Question: I am trying to plot a series of data corresponding to (x,y) positions using ListDensityPlot in Mathematica 7. 'mydata' is a list of data triplets {x,y,f}, where f is a real number between -4.5 and +4.5 (inclusive).
I would like ListDensityPlot to have deep blue color when f=-4.5 and deep red color when f=+4.5, and color that is linearly interpolated between blue and red when f is between -4.5 and +4.5.
I have tried to use a command like:
'''
Show[{
ListDensityPlot[mydata, FrameLabel -> {"x", "y"},
ColorFunction -> (Blend[{{-4.5, Blue}, {4.5, Red}}, #] &),
ImageSize -> 500],
Graphics[
Map[Text[ToString[Round[#[[4]], 0.1]], #[[1 ;; 2]]] &, data]
]
}]
'''
I get the following:

I have pasted 'mydata' below. ListDensityPlot generates a plot, but strangely, regions of very negative f have been colored white, not blue as they should be. Do you have any ideas about how I can fix this?
'''
mydata={{<PHONE>,<PHONE>,0.156232},
{0.353737,<PHONE>,0.362632},
{0.495237,<PHONE>,0.305966},
{0.778237,<PHONE>,0.205575},
{0.919737,<PHONE>,0.305138},
{1.34424,<PHONE>,0.9149},
{1.62724,<PHONE>,-<PHONE>},
{1.76874,<PHONE>,-<PHONE>},
{2.05173,0.061282,<PHONE>},
{2.19323,0.061269,0.24809},
{2.47623,<PHONE>,0.830854},
{2.61773,<PHONE>,0.792518},
{2.90075,<PHONE>,0.627821},
{3.04225,<PHONE>,0.914969},
{0.141468,0.183812,0.409818},
{0.282968,0.183814,0.768611},
{0.565988,0.183822,0.384961},
{0.707488,0.183816,0.17869},
{0.990485,0.183817,0.143558},
{1.41499,0.183815,0.105034},
{1.55649,0.183821,-0.124248},
{1.83948,0.183824,-<PHONE>},
{1.98098,0.183826,<PHONE>},
{2.26399,0.183803,0.337229},
{2.40549,0.183806,1.28208},
{2.68849,0.1838,0.949262},
{2.82999,0.183793,0.706267},
{3.113,0.18381,1.94937},
{0.07072,0.306355,0.287076},
{0.35373,0.30635,1.89559},
{0.49523,0.30636,0.880476},
{0.778235,0.306361,<PHONE>},
{0.919735,0.30636,-0.166621},
{1.20273,0.306355,0.150628},
{1.34423,0.306353,-<PHONE>},
{1.62724,0.306367,-0.318956},
{1.76874,0.30637,-0.145211},
{2.05175,0.306357,<PHONE>},
{2.19325,0.30635,-<PHONE>},
{2.61774,0.306343,1.56449},
{2.90073,0.306342,0.674011},
{3.04223,0.306341,0.953657},
{3.32522,0.306381,1.1894},
{0.141477,0.428894,0.618096},
{0.565987,0.428899,0.6901},
{0.707487,0.428905,0.106956},
{0.990492,0.428898,-<PHONE>},
{1.13199,0.428902,0.<PHONE>},
{1.41498,0.428898,-0.<PHONE>},
{1.55648,0.428906,0.105947},
{1.83949,0.428908,0.766284},
{1.98099,0.428897,0.316873},
{2.264,0.428892,-0.<PHONE>},
{2.68849,0.428889,0.67258},
{2.82999,0.428887,0.526888},
{3.11296,0.428893,0.628485},
{3.25447,0.428921,0.573774},
{<PHONE>,0.551442,-0.14735},
{0.495233,0.551439,1.1216},
{0.778241,0.551445,-<PHONE>},
{0.91974,0.55144,0.33001},
{1.20273,0.551448,0.563503},
{1.34423,0.551443,0.404971},
{2.05174,0.551439,0.367543},
{2.19324,0.551431,-<PHONE>},
{2.47624,0.551445,0.35311},
{2.61774,0.551434,0.311075},
{2.90073,0.551435,0.3781},
{3.04223,0.551442,0.381492},
{3.32524,0.55145,0.277341},
{0.141493,0.673982,-0.145419},
{0.282993,0.673978,0.42935},
{0.565985,0.67398,0.256423},
{0.707485,0.673984,-0.000328871},
{1.13198,0.67399,1.95841},
{1.41498,0.673988,0.867256},
{1.55648,0.673977,1.69639},
{1.8395,0.673988,2.00345},
{1.981,0.673983,0.856412},
{2.26399,0.673977,-0.<PHONE>},
{2.40549,0.673987,-<PHONE>},
{2.68848,0.673979,0.216407},
{2.82998,0.673982,0.29249},
{3.11298,0.673982,0.272341},
{3.25448,0.673988,0.208162},
{<PHONE>,0.796521,-<PHONE>},
{0.353738,0.796524,0.200232},
{0.495237,0.796524,0.195742},
{0.778236,0.796526,0.531634},
{1.20273,0.796532,1.62237},
{1.34423,0.796532,1.03682},
{1.62724,0.796515,1.4727},
{1.76874,0.796526,1.51058},
{2.05174,0.796529,0.547837},
{2.19324,0.796521,0.197249},
{2.47624,0.79653,<PHONE>},
{2.61774,0.796525,0.171138},
{2.90073,0.796525,0.322391},
{3.04223,0.796526,0.292232},
{3.32524,0.796526,0.112837},
{0.14148,0.919067,0.164426},
{0.28298,0.919062,0.352007},
{0.565982,0.91907,0.227861},
{0.707482,0.919067,0.223424},
{0.990472,0.919081,1.51778},
{1.13197,0.919068,1.43614},
{1.41499,0.91907,0.928125},
{1.55649,0.919058,1.02439},
{1.83949,0.919069,1.29591},
{1.98099,0.919072,0.889546},
{2.26399,0.919065,0.160443},
{2.40549,0.919072,0.118355},
{2.68848,0.91907,0.304887},
{2.82998,0.919068,0.419197},
{3.11299,0.919065,0.297583},
{3.25449,0.919069,0.112569},
{<PHONE>,1.04161,0.271365},
{0.353732,1.0416,1.35402},
{0.495232,1.04161,0.73555},
{0.778227,1.04161,0.266921},
{0.919727,1.04163,0.558285},
{1.20274,1.0416,0.990328},
{1.34424,1.04161,0.853826},
{1.62723,1.04161,1.04307},
{1.76873,1.04161,1.8516},
{2.05174,1.04162,1.03597},
{2.19324,1.04161,0.286579},
{2.47623,1.04162,0.192482},
{2.61773,1.04161,0.327713},
{2.90072,1.04162,0.75709},
{3.04222,1.0416,0.671078},
{3.32523,1.04162,-<PHONE>},
{0.141487,1.16415,0.674372},
{0.565979,1.16416,0.382277},
{0.707479,1.16416,0.130031},
{0.990489,1.16416,0.359462},
{1.13199,1.16414,0.878039},
{1.41498,1.16416,0.61436},
{1.55648,1.16415,0.689871},
{2.26398,1.16415,0.192415},
{2.40548,1.16416,0.170731},
{2.68848,1.16416,0.542642},
{2.82998,1.16417,1.02121},
{3.11298,1.16413,0.922837},
{3.25448,1.16416,-0.179699},
{<PHONE>,1.28669,<PHONE>},
{0.495222,1.28669,0.499906},
{0.778234,1.2867,<PHONE>},
{0.919734,1.2867,0.124899},
{1.34422,1.2867,0.521025},
{1.62723,1.28669,0.575308},
{1.76873,1.28669,1.32615},
{2.05174,1.2867,1.37879},
{2.19324,1.2867,0.30413},
{2.47624,1.2867,0.211985},
{2.61774,1.2867,0.407686},
{2.90075,1.2867,1.85405},
{3.32522,1.2867,-0.534791},
{0.141484,1.40922,-0.175515},
{0.282984,1.40925,0.108059},
{0.565982,1.40923,-0.103901},
{0.707482,1.40924,-<PHONE>},
{0.990496,1.40924,0.457061},
{1.41498,1.40923,-0.<PHONE>},
{1.55648,1.40924,0.177633},
{1.83948,1.40923,0.627124},
{1.98098,1.40924,0.705649},
{2.26399,1.40924,<PHONE>},
{2.40549,1.40924,0.118441},
{2.68849,1.40924,0.463805},
{2.82999,1.40924,0.807462},
{3.25446,1.40924,-0.334339},
{<PHONE>,1.53176,0.303614},
{0.353736,1.53179,-0.456059},
{0.495236,1.53178,-0.30149},
{0.778233,1.53178,-0.<PHONE>},
{0.919733,1.53177,0.13351},
{1.20273,1.5318,0.264503},
{1.34423,1.53178,-0.11381},
{1.62723,1.53178,0.135977},
{1.76873,1.53178,0.189756},
{2.05173,1.53178,<PHONE>},
{2.19323,1.53177,-<PHONE>},
{2.47623,1.53179,0.157959},
{2.61773,1.53178,0.280563},
{2.90074,1.53178,0.416675},
{3.04224,1.53181,0.455576},
{3.32523,1.53177,-0.39161},
{0.28297,1.65433,-0.417088},
{0.565986,1.65432,-0.196449},
{0.707486,1.65432,0.<PHONE>},
{0.990476,1.65432,0.106779},
{1.13198,1.65434,<PHONE>},
{1.41498,1.65432,<PHONE>},
{1.55648,1.65432,0.144174},
{1.83949,1.65431,<PHONE>},
{1.98099,1.65433,-<PHONE>},
{2.26398,1.65431,0.237136},
{2.40548,1.65433,0.206919},
{2.68848,1.65433,0.277651},
{2.82998,1.65432,0.234855},
{3.11299,1.65435,-<PHONE>},
{3.25449,1.65432,-0.237554},
{0.35373,1.77686,-0.428184},
{0.49523,1.77686,-0.201981},
{0.778235,1.77687,0.281973},
{0.919735,1.77687,0.21639},
{1.20274,1.77687,-<PHONE>},
{1.34424,1.77687,<PHONE>},
{1.62724,1.77686,0.446966},
{1.76874,1.77686,0.232278},
{2.05175,1.77687,-0.<PHONE>},
{2.47623,1.77687,0.590334},
{2.61773,1.77687,0.366771},
{2.90072,1.77687,0.144399},
{3.04222,1.77688,<PHONE>},
{3.32523,1.77687,-0.173756},
{0.14148,1.8994,1.02011},
{0.28298,1.8994,-0.061488},
{0.565979,1.8994,0.17958},
{0.707479,1.89941,0.835386},
{0.990494,1.8994,0.440723},
{1.13199,1.89942,-<PHONE>},
{1.415,1.89941,0.366622},
{1.5565,1.8994,1.28723},
{1.83948,1.8994,0.293736},
{1.98098,1.8994,0.<PHONE>},
{2.40546,1.89941,1.61209},
{2.68847,1.89941,0.349228},
{2.82997,1.89941,0.22748},
{3.11299,1.89942,-0.<PHONE>},
{3.25449,1.89941,-0.092036},
{<PHONE>,2.02194,0.636689},
{0.353732,2.02195,-0.058178},
{0.495232,2.02194,<PHONE>},
{1.20274,2.02196,-0.140002},
{1.34424,2.02195,<PHONE>},
{1.76874,2.02195,1.1271},
{2.05174,2.02194,0.317189},
{2.19324,2.02198,1.20302},
{2.47623,2.02194,0.845124},
{2.61773,2.02196,0.433377},
{2.90076,2.02192,0.26099},
{3.04226,2.02197,0.106698},
{3.32522,2.02196,-<PHONE>},
{0.141485,2.14448,0.374416},
{0.282984,2.14449,<PHONE>},
{0.565983,2.14449,0.144408},
{0.707483,2.14449,0.471678},
{0.990483,2.14449,-0.148388},
{1.13198,2.1445,-0.218279},
{1.41499,2.14449,0.573905},
{1.83948,2.14449,0.604341},
{1.98098,2.14448,0.294743},
{2.264,2.14452,0.728224},
{2.4055,2.1445,0.665019},
{2.68848,2.14451,0.227231},
{2.82998,2.14445,0.50959},
{3.11298,2.14453,0.<PHONE>},
{3.25448,2.14451,-<PHONE>},
{<PHONE>,2.26703,1.27544},
{0.353741,2.26703,0.401916},
{0.495241,2.26703,0.<PHONE>},
{0.778236,2.26703,<PHONE>},
{0.919736,2.26703,-<PHONE>},
{1.20274,2.26704,-<PHONE>},
{1.34424,2.26704,<PHONE>},
{1.62724,2.26704,1.72132},
{1.76874,2.26703,0.764364},
{2.05172,2.26703,0.224997},
{2.19322,2.26705,0.361237},
{2.47625,2.26704,0.330025},
{2.61775,2.26706,0.168311},
{3.04219,2.26705,0.123366},
{3.32524,2.26705,-0.138312},
{0.565992,2.38958,-0.061663},
{0.707492,2.38957,0.604119},
{0.990481,2.38958,0.372093},
{1.13198,2.38958,0.101297},
{1.41498,2.38958,0.188174},
{1.55648,2.38958,0.458169},
{1.83948,2.38958,<PHONE>},
{1.98098,2.38958,<PHONE>},
{2.26399,2.38958,0.286051},
{2.40549,2.38958,0.27231},
{2.68854,2.38958,0.422585},
{3.11298,2.38957,-0.328397},
{3.25448,2.38958,-0.231746},
{<PHONE>,2.51211,1.44201},
{0.353741,2.51212,0.997955},
{0.495241,2.51212,-0.097323},
{0.919736,2.51212,1.16621},
{1.20273,2.51212,0.135307},
{1.34423,2.51212,<PHONE>},
{1.62723,2.51212,0.199534},
{1.76873,2.51212,0.284312},
{2.05174,2.51212,0.376083},
{2.19324,2.51212,0.301128},
{2.47624,2.51212,0.215957},
{2.61774,2.51209,0.217169},
{2.90075,2.51218,0.204606},
{3.04225,2.51212,-0.343601},
{3.32523,2.51212,-0.207826},
{0.14149,2.63464,0.760709},
{0.28299,2.63466,0.636106},
{0.565986,2.63466,-0.200649},
{0.990483,2.63467,0.38127},
{1.13198,2.63466,0.180752},
{1.41498,2.63467,0.080896},
{1.55648,2.63466,0.131224},
{2.26399,2.63466,0.318763},
{2.40549,2.63466,0.232494},
{2.68845,2.63466,0.173288},
{2.82995,2.6347,<PHONE>},
{3.11299,2.63467,-0.417195},
{3.25449,2.63467,-0.360641},
{<PHONE>,2.75719,0.400114},
{0.353738,2.7572,<PHONE>},
{0.495238,2.75721,-0.302042},
{0.77823,2.75721,-<PHONE>},
{0.91973,2.75721,-<PHONE>},
{1.20273,2.75721,<PHONE>},
{1.34423,2.75721,<PHONE>},
{1.62723,2.7572,0.187936},
{1.76873,2.7572,0.531338},
{2.05175,2.7572,0.709803},
{2.19325,2.75721,0.396736},
{2.47623,2.75721,0.210757},
{2.61773,2.75722,0.190273},
{2.90074,2.75722,<PHONE>},
{3.04224,2.75721,0.138748},
{3.32525,2.75721,0.160425},
{0.14149,2.87974,0.363203},
{0.28299,2.87975,0.244034},
{0.565983,2.87975,-0.409196},
{0.707483,2.87975,-0.416919},
{0.99048,2.87975,-0.115925},
{1.13198,2.87975,-<PHONE>},
{1.41498,2.87975,<PHONE>},
{1.55648,2.87975,0.118416},
{1.83948,2.87974,0.518182},
{1.98098,2.87973,0.709087},
{2.26399,2.87976,0.300235},
{2.40549,2.87975,0.230943},
{2.68848,2.87976,0.269828},
{2.82998,2.87976,0.305987},
{<PHONE>,3.00229,0.393115},
{0.353735,3.00229,0.400262},
{0.495235,3.0023,-0.338383},
{0.778234,3.00229,-0.349416},
{0.919734,3.00229,-0.222599},
{1.20273,3.00229,-<PHONE>},
{1.34423,3.00229,-0.000876455},
{1.62723,3.00229,0.197986},
{1.76873,3.00228,0.612382},
{2.05173,3.00227,1.57516},
{2.19323,3.0023,0.482992},
{2.47623,3.0023,0.264858},
{2.61773,3.0023,0.374041},
{2.90073,3.0023,0.630716},
{3.04223,3.00228,0.969562},
{3.32525,3.00228,0.694023},
{0.141493,3.12484,0.767782},
{0.565987,3.12484,-0.426869},
{0.707487,3.12484,-0.36955},
{0.990482,3.12484,-0.171065},
{1.13198,3.12483,-<PHONE>},
{1.41498,3.12483,0.<PHONE>},
{1.55648,3.12484,<PHONE>},
{1.83947,3.12483,1.42719},
{2.26396,3.12485,0.458249},
{2.40546,3.12483,0.304871},
{2.68848,3.12484,0.801844},
{2.82998,3.12485,1.08225},
{3.11299,3.12482,0.735036},
{3.25449,3.12482,0.543969},
{<PHONE>,3.2474,0.337828},
{0.495241,3.24738,<PHONE>},
{0.778239,3.24738,-0.266473},
{0.919739,3.24738,-0.191448},
{1.20273,3.24737,-<PHONE>},
{1.34423,3.24738,-<PHONE>},
{1.62723,3.24738,0.104047},
{1.76873,3.24738,0.35747},
{2.1932,3.24738,1.35879},
{2.47622,3.24737,0.423317},
{2.61772,3.24738,1.0282},
{2.90075,3.24738,1.71781},
{3.04225,3.24737,0.920995},
{3.32527,3.24734,0.391254},
{0.141494,3.36996,0.398991},
{0.282994,3.36993,0.781157},
{0.565987,3.36993,-0.142879},
{0.707488,3.36992,-0.214649},
{0.990493,3.36992,-0.13519},
{1.13199,3.36992,-<PHONE>},
{1.41499,3.36992,-<PHONE>},
{1.55649,3.36992,<PHONE>},
{1.83948,3.36992,0.392014},
{1.98098,3.36993,1.38817},
{2.26397,3.36991,0.686709},
{2.40547,3.36991,0.401295},
{3.113,3.36991,0.697915},
{3.2545,3.36987,0.410655},
{0.350533,0.545888,-3.34869},
{0.286178,0.434433,-3.12058},
{3.11939,2.87975,-3.85729},
{3.24809,2.87974,-3.97301},
{1.63364,0.551441,-2.89924},
{1.76234,0.551449,-2.45674},
{3.2577,0.17828,-2.21177},
{3.322,<PHONE>,-2.87983},
{2.19645,1.78241,-3.95525},
{2.26076,1.89388,-2.79573},
{0.784635,2.02195,-3.4546},
{0.913335,2.02194,-3.7655},
{1.62404,2.02749,-2.66478},
{1.55969,2.13895,-2.61346},
{3.04545,1.29223,-2.72883},
{3.10976,1.40371,-3.71563},
{1.19954,<PHONE>,-3.07412},
{1.13518,0.178269,-3.79084},
{2.4087,0.423353,-3.80006},
{2.47304,0.311891,-2.87613},
{2.83324,2.38408,-3.94676},
{2.89749,2.27256,-3.89199},
{<PHONE>,1.77132,-2.43054},
{0.13827,1.65985,-3.79017},
{1.19952,1.29223,-3.81822},
{1.1352,1.40371,-3.82112},
{0.710686,2.62912,-4.17169},
{0.775036,2.51766,-3.21561},
{1.97458,1.16415,-2.66581},
{1.84588,1.16415,-2.24801},
{2.0485,3.24183,-2.45355},
{1.98417,3.13036,-2.41862},
{0.286188,1.16969,-3.49617},
{0.350522,1.28116,-3.46633},
{0.286193,3.13038,-3.37545},
{0.350541,3.24184,-3.61583},
{1.97459,2.63466,-3.70206},
{1.84589,2.63466,-3.88873},
{0.147892,2.38957,-2.94446},
{0.276592,2.38957,-3.06616},
{0.987283,0.679529,-2.82093},
{0.922936,0.790989,-3.25907},
{2.69488,3.36991,-2.91215},
{2.82358,3.36992,-2.66107}};
'''
Thank you very much!
Andrew DeYoung
Carnegie Mellon University
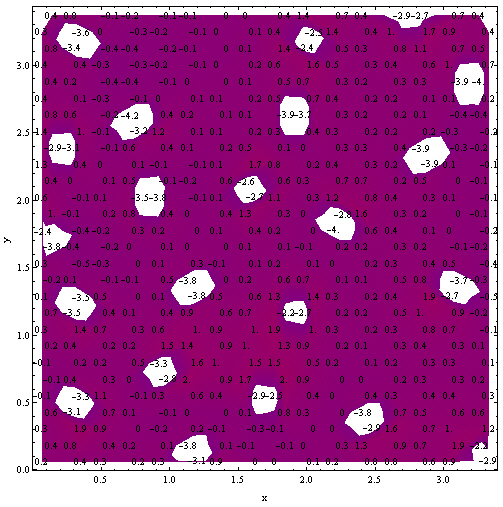
Answer: Setting 'PlotRange -> All' in 'ListDensityPlot' will include all values in the plot. You also need to set 'ColorFunctionScaling -> False' to prevent the data fed into 'ColorFunction' from being rescaled:
'''
Show[{ListDensityPlot[mydata, FrameLabel -> {"x", "y"},
ColorFunction -> (Blend[{{-4.5, Blue}, {4.5, Red}}, #] &),
ImageSize -> 500,
ColorFunctionScaling -> False,
PlotRange -> All],
Graphics[Map[Text[ToString[Round[#[[3]], 0.1]], #[[1 ;; 2]]] &,
mydata]]}]
'''